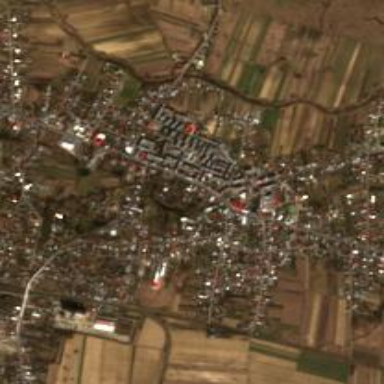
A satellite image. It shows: Town.